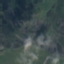
Label: HerbaceousVegetation